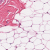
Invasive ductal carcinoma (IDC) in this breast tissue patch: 0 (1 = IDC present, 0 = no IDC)